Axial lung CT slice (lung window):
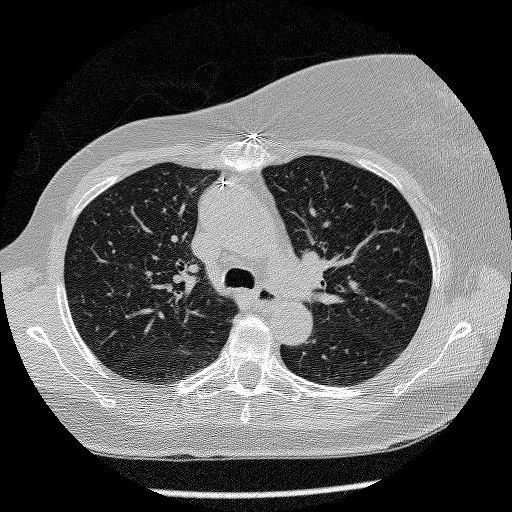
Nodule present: no